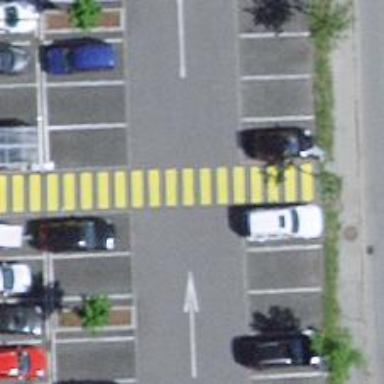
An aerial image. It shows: Uncontrolled zebra crossing on the road.